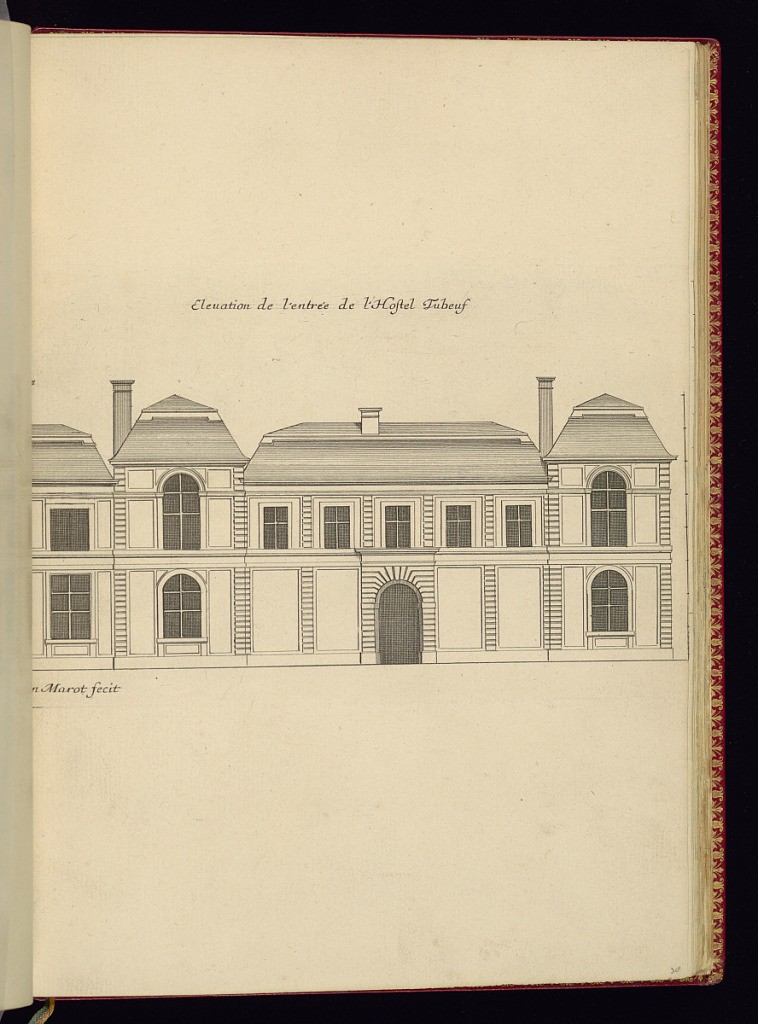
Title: Elevation de l’entrée de l’Hostel Tubeuf
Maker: Jean Marot, French, 1619 - 1679
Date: ca.1635–ca.1660
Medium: Etching on laid paper
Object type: Print
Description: Architectural elevation of the exterior entrance façade of a Parisian hôtel particulier (grand house) featuring windows, an arched door, and horizontal banded rustication. The plate is titled and signed.